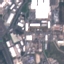
Land use / land cover class: Industrial